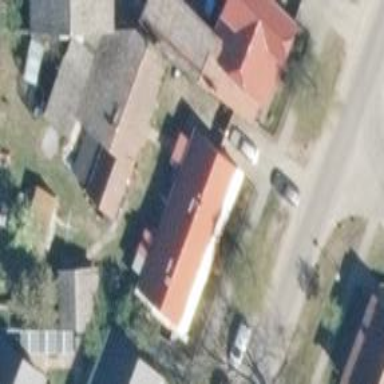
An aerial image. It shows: Detached building.